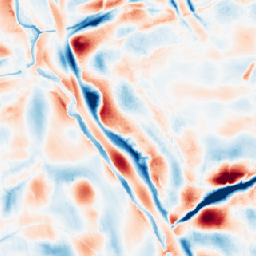
Category: wavelet
Decomposition family: wavelet_biorthogonal
Decomposition parameters: wavelet: bior5.5
level: 5
Upsampling method: nearest
Upsampling parameters: scale: 8
Upsampling scale: 8